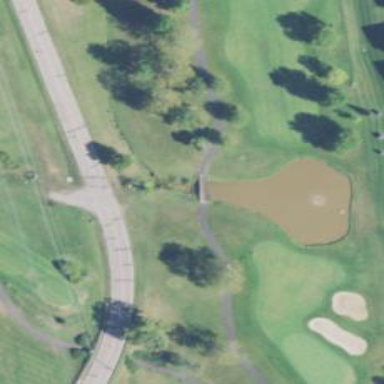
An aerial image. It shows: Path designated for golf carts.